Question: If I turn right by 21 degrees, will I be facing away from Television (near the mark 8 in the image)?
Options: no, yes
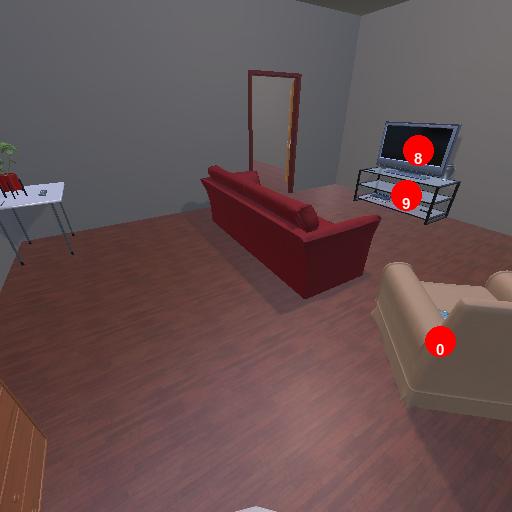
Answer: no